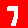
Digit: 7